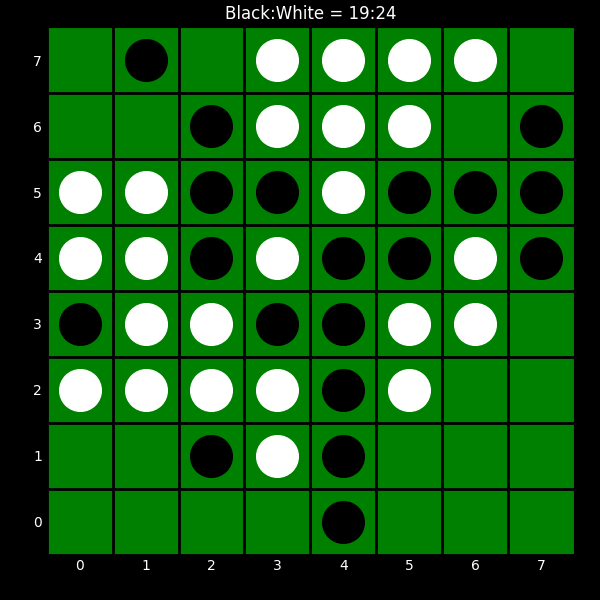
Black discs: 19
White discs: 24